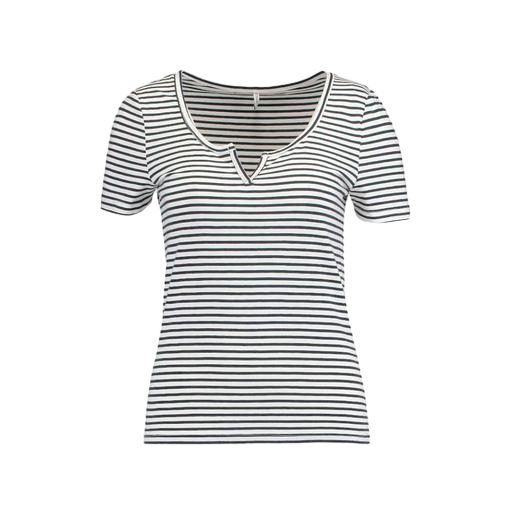
striped tight fitting tee, gray striped split-neck top, white stripe slim v neck tee, white background